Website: apple
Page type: payment
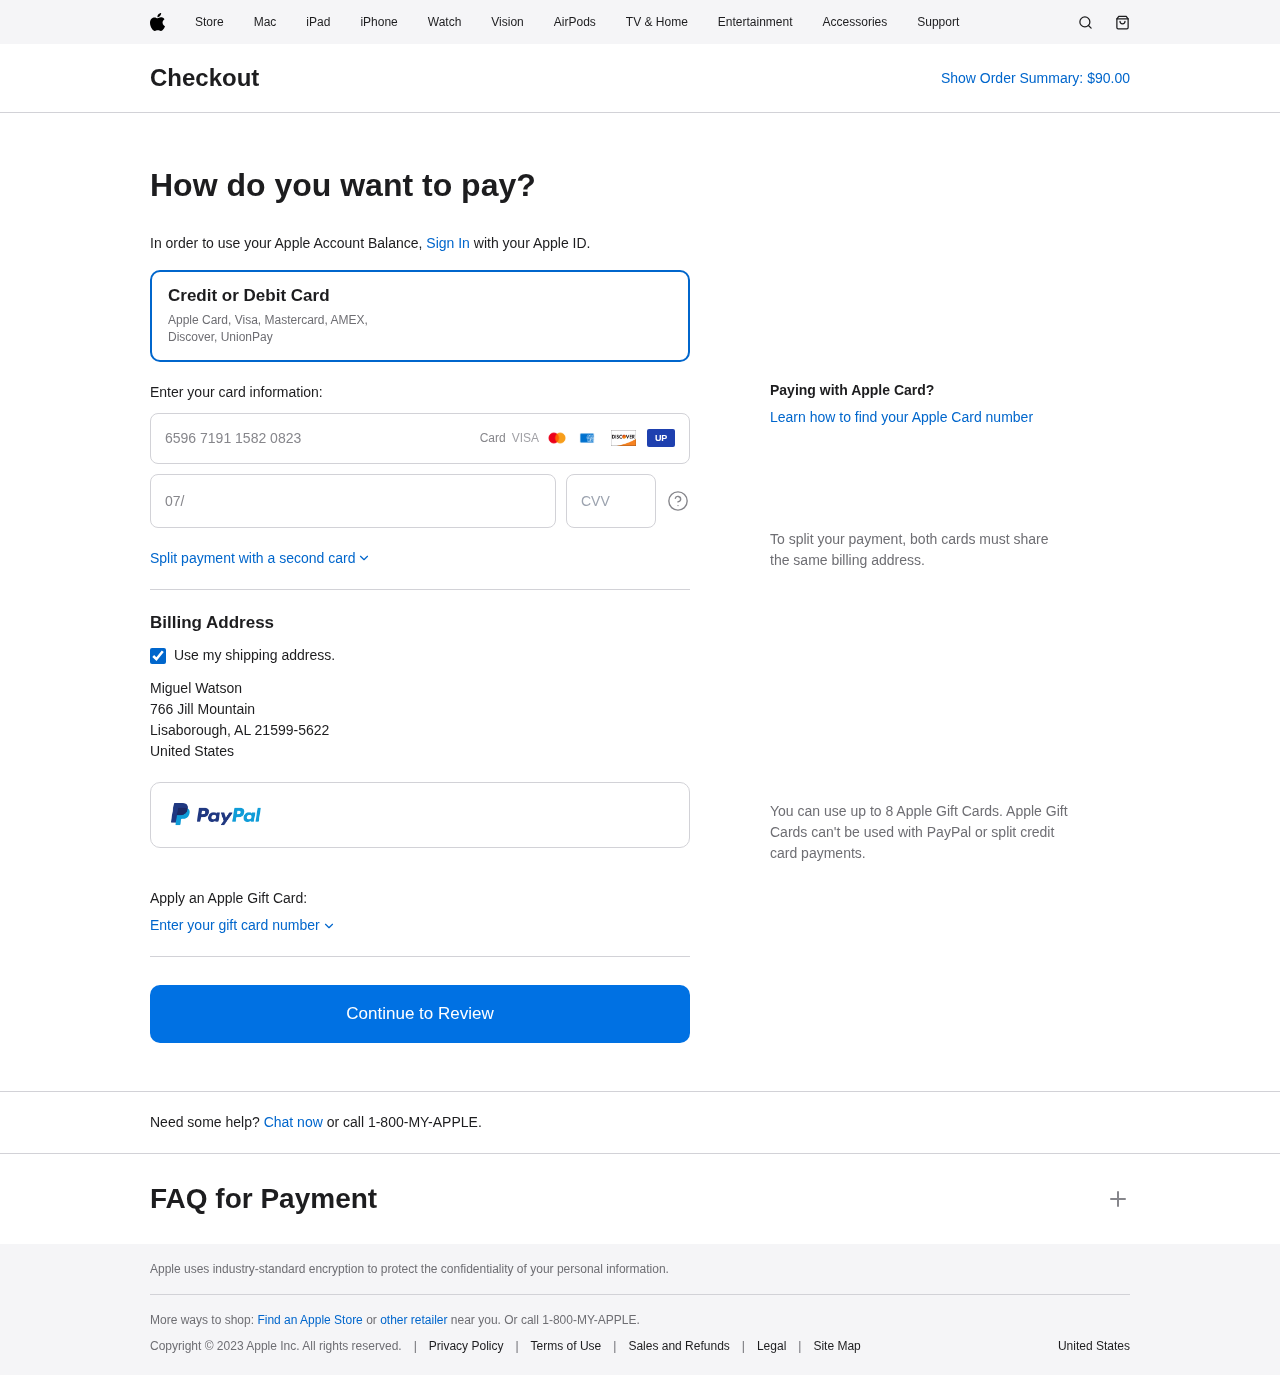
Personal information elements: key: PII_CARD_CVV
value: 660
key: PII_CARD_EXPIRY
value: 07/26
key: PII_CARD_NUMBER
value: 6596 7191 1582 0823
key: PII_COUNTRY
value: United States
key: PII_FULLNAME
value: Miguel Watson
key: PII_STREET
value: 766 Jill Mountain
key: PII_CITY_STATE_ZIP
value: Lisaborough, AL 21599-5622
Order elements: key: ORDER_TOTAL
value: $90.00